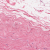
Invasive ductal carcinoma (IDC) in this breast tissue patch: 0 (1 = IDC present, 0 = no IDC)